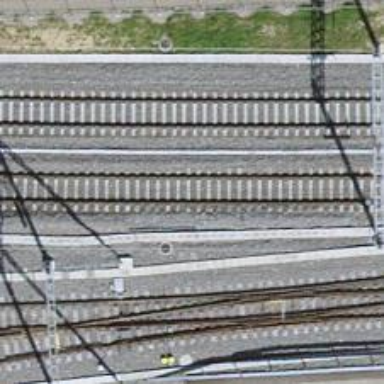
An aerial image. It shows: Single railway track with electrification through contact line.